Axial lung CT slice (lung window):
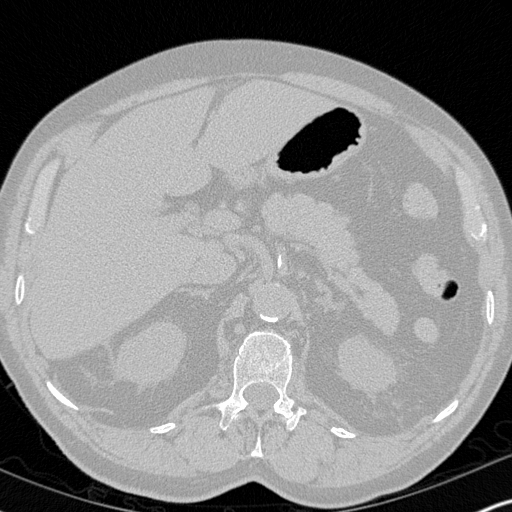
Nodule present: no